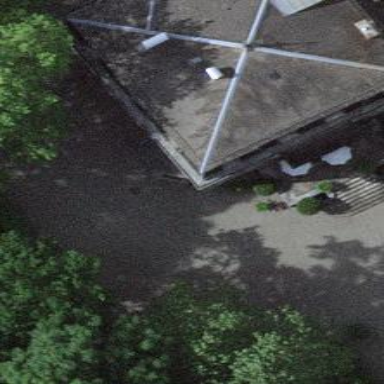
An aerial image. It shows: Building with pyramidal roof.